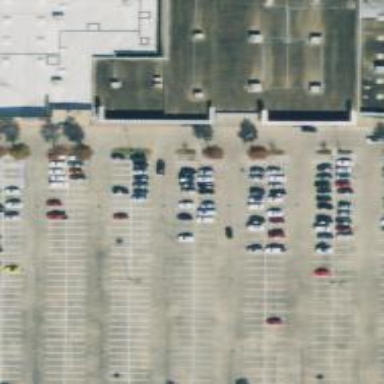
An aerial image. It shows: Parking space is available.